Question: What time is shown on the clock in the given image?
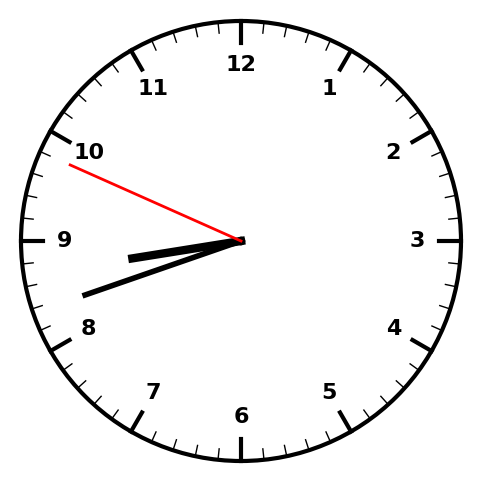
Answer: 08:41:49